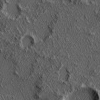
Atmospheric dust classification: not_dusty